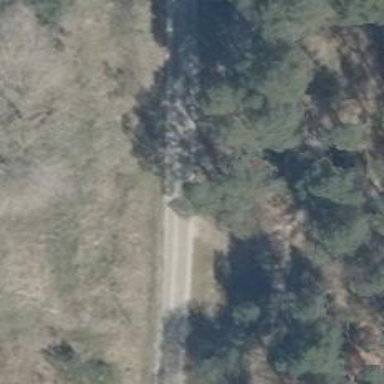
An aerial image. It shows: Sandy track road with grade3 tracktype.